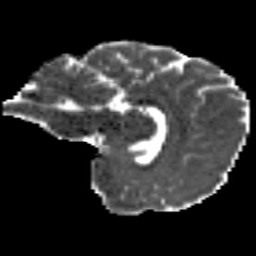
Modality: MD
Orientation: sagittal
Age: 24
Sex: female
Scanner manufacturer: siemens
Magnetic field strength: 3 T
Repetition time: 8.8 s
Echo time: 0.085 s